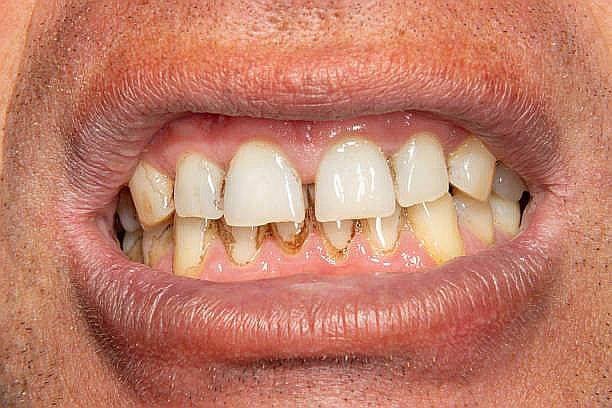
Condition: Calculus